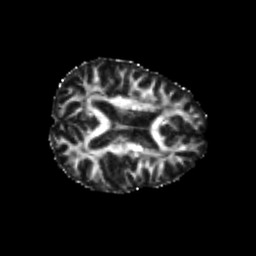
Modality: FA
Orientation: axial
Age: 20
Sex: female
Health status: healthy
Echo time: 0.074 s